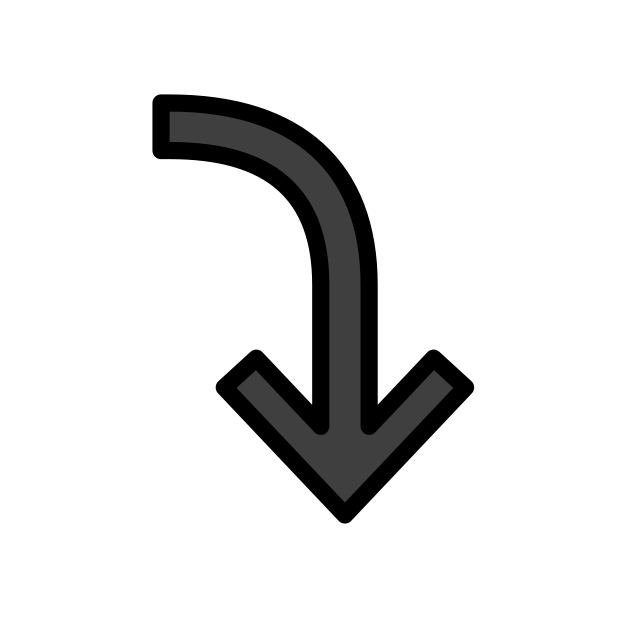
Emoji: ⤵
Name: arrow pointing rightwards then curving downwards
Unicode: 0x2935